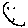
Label: smiley face